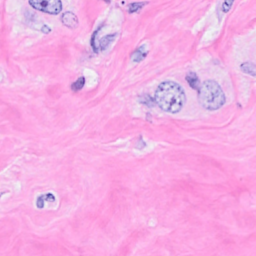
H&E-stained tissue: Breast